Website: home-depot
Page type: billing-address
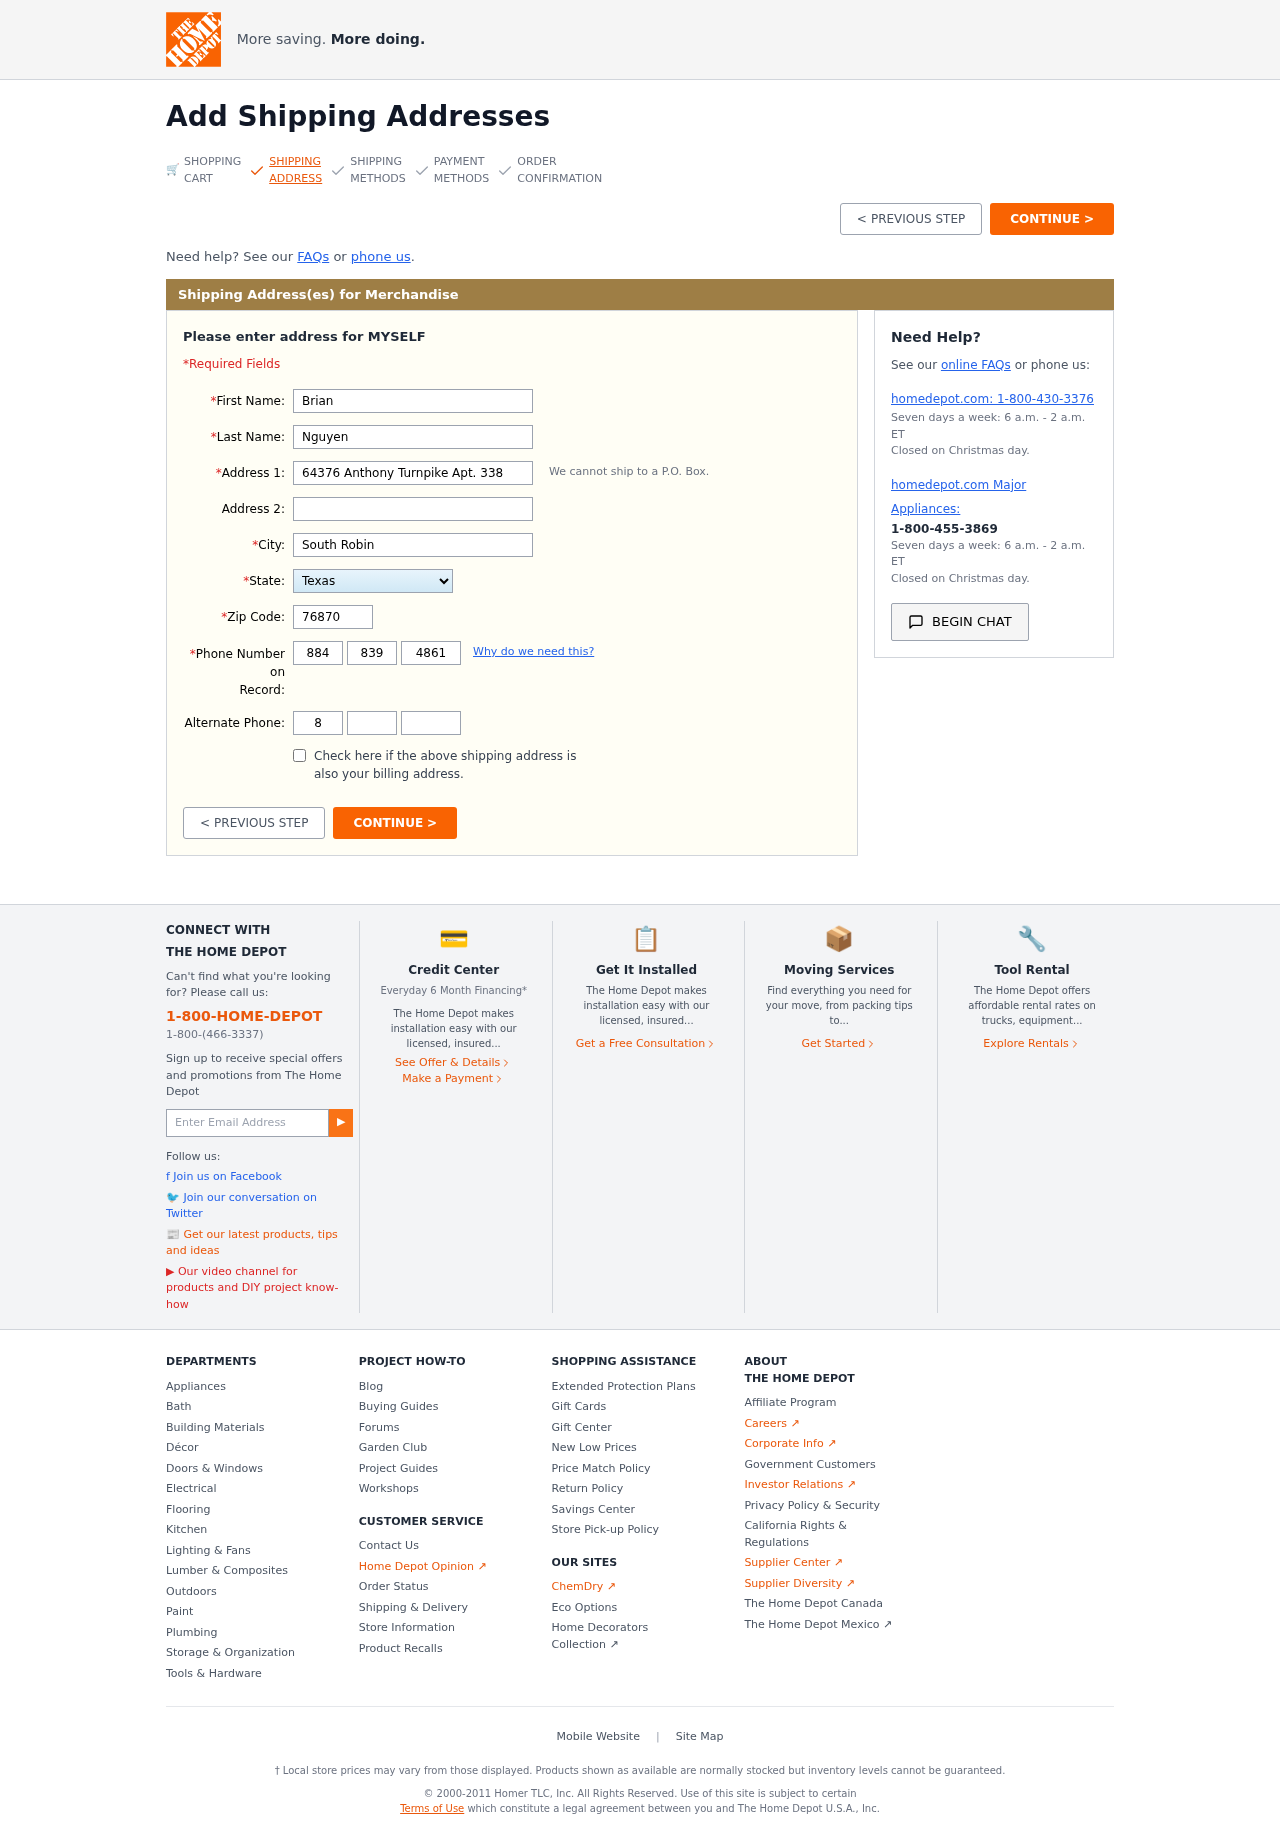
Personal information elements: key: PII_STATE
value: Texas
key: PII_FIRSTNAME
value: Brian
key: PII_LASTNAME
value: Nguyen
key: PII_STREET
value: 64376 Anthony Turnpike Apt. 338
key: PII_CITY
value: South Robin
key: PII_POSTCODE
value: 76870
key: PII_PHONE_AREA
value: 884
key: PII_PHONE_PREFIX
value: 839
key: PII_PHONE_LINE
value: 4861
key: PII_PHONE_ALT_AREA
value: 805
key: PII_PHONE_ALT_PREFIX
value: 597
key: PII_PHONE_ALT_LINE
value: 6755